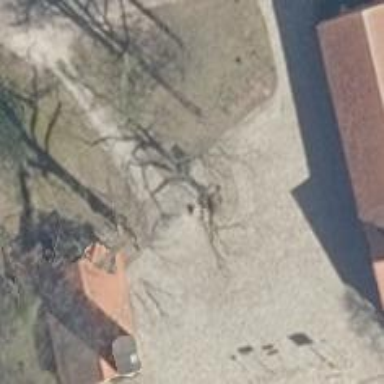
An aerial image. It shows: Tree serving as landmark.